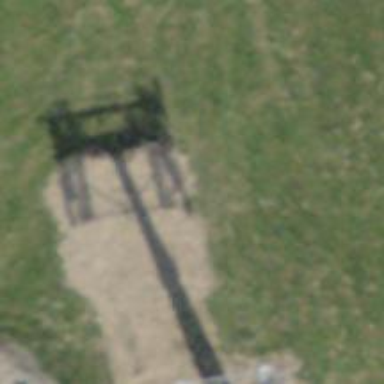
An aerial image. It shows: Pylon for aerialway.